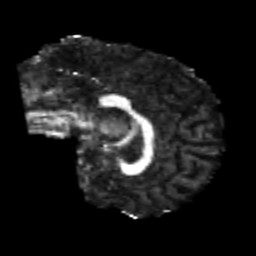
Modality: FA
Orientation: sagittal
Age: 24
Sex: male
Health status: healthy
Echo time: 0.074 s